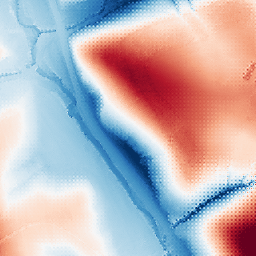
Category: classical
Decomposition family: gaussian
Decomposition parameters: sigma: 50
Upsampling method: regularized
Upsampling parameters: scale: 2
lambda_reg: 0.1
Upsampling scale: 2